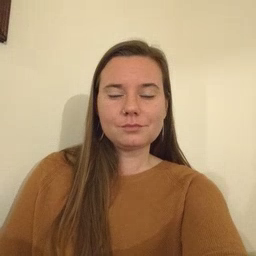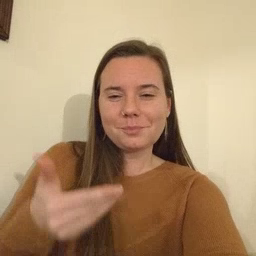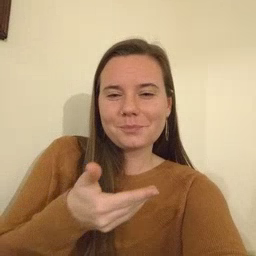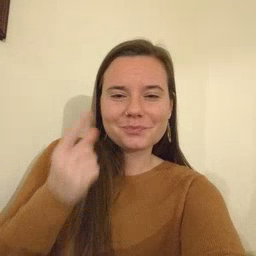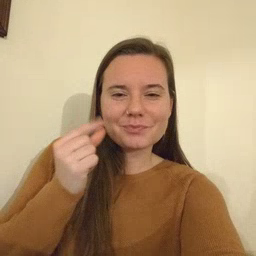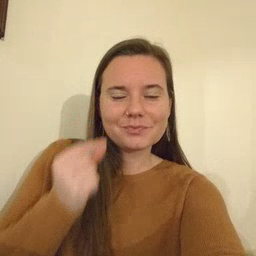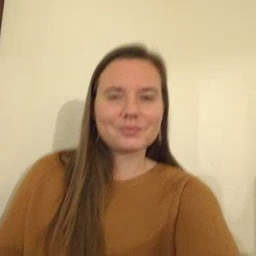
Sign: kitty